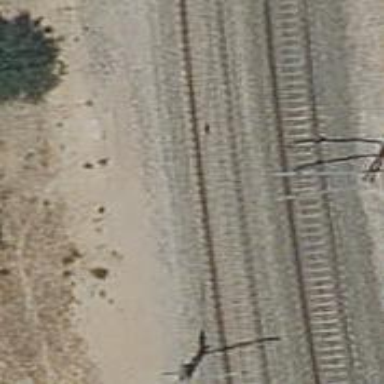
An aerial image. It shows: Railway with electrified contact lines.